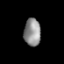
Tissue: prostate
Cell type: T cells
Senescence score: 0.3593
Nuclear area (px): 451
Mean DAPI intensity: 142.397